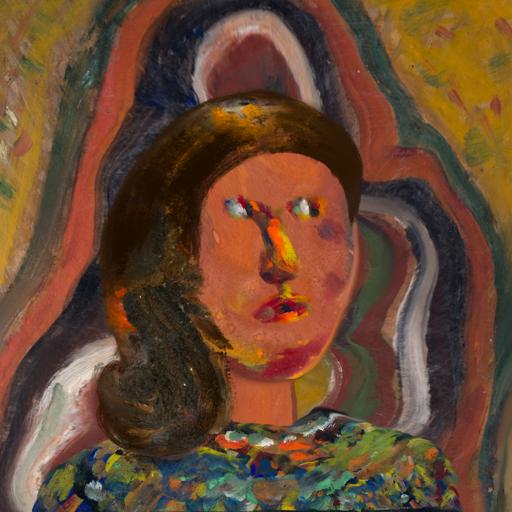
Background: AfterRaid, Head And Neck Side: Mother_And_Son_Son, Face Side: An_Impression, Bust: An_Impression, Hair Side: Gypsy_Queen, Head Accessory: Blank, Second Necklace: Blank, Necklace: Blank, Baby: Blank